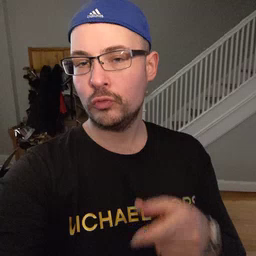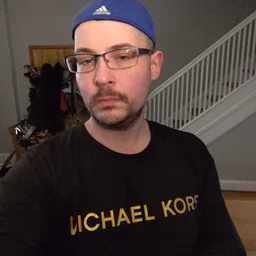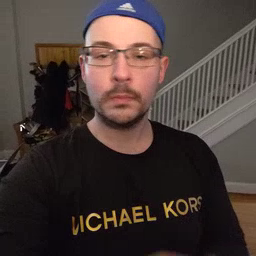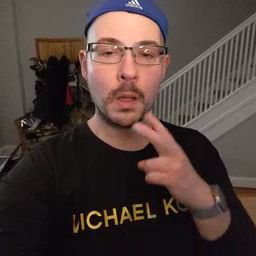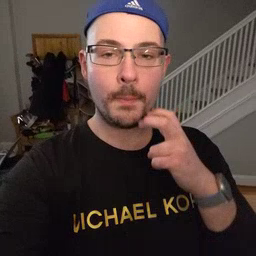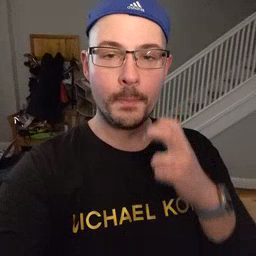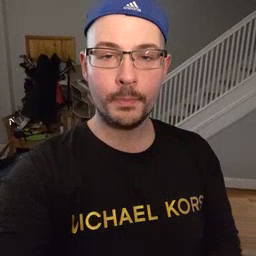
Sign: gum